Platform: Mobile
Application: Chrome
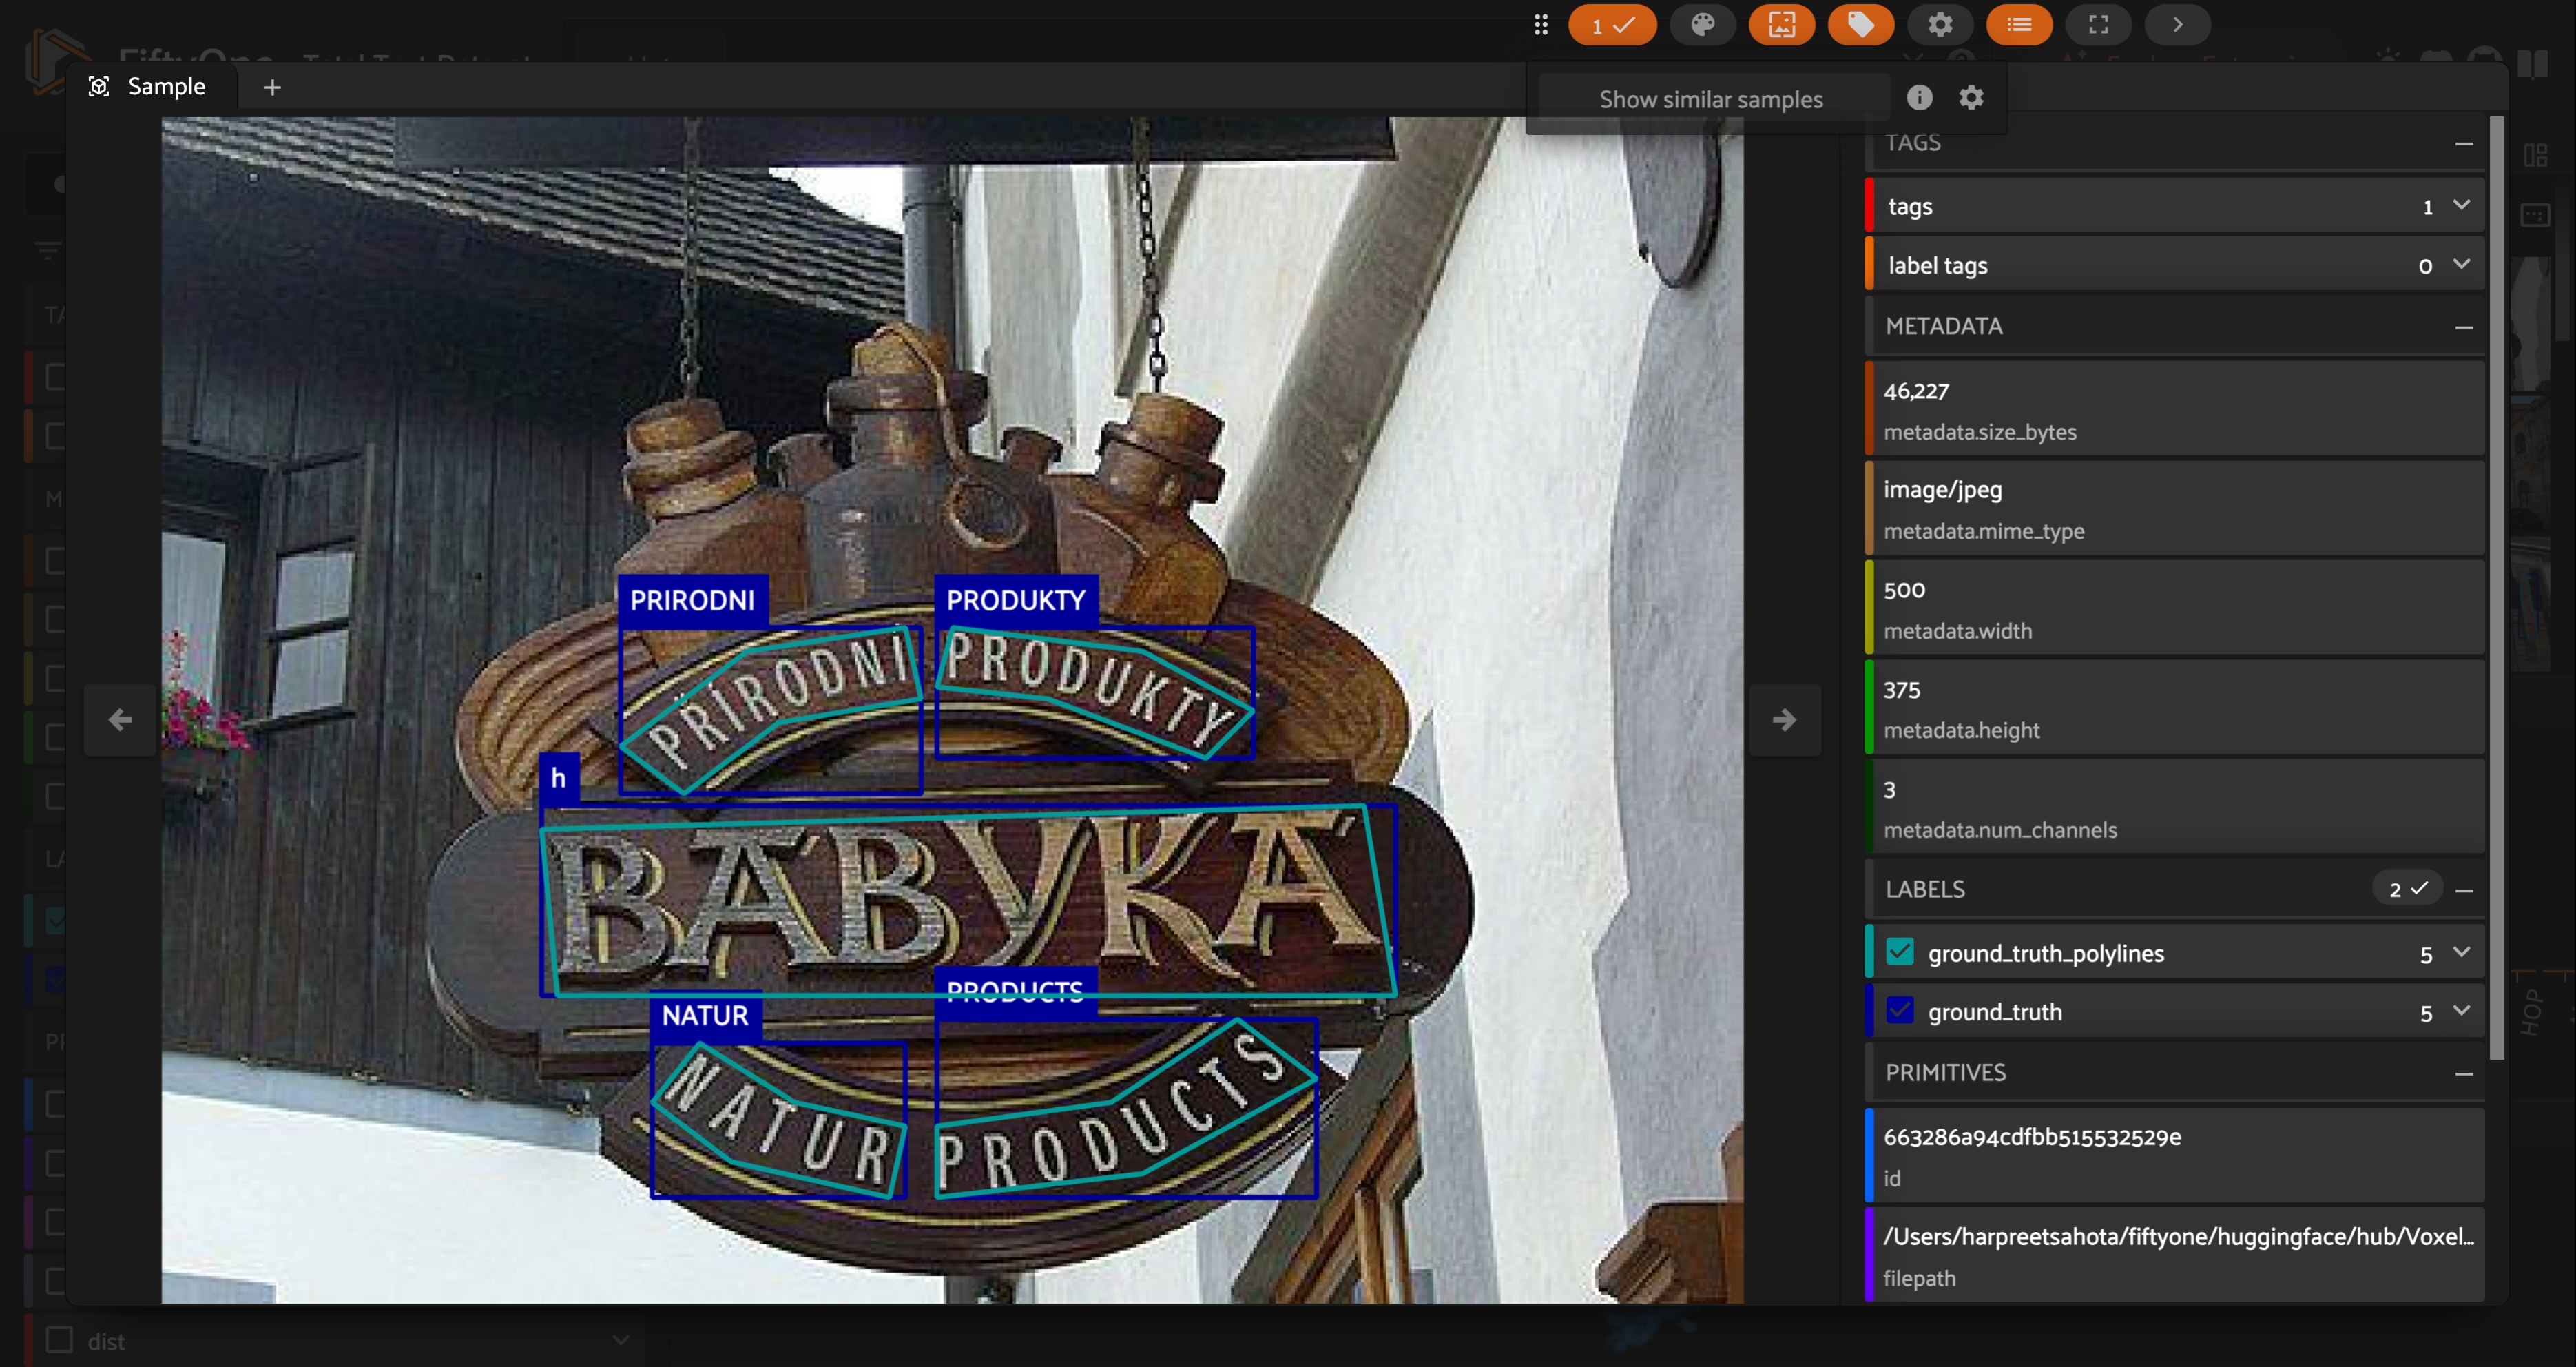
task_description: Clear the labels from being shown on this sample
action_type: click
element_info: Icon

task_description: Clear ground_truth_polylines from being shown on this sample
action_type: click
element_info: Checkbox

task_description: Clear the grouth_truth from being shown on this sample
action_type: click
element_info: Checkbox

task_description: Go to the previous sample
action_type: click
element_info: Icon

task_description: Go to the next sample
action_type: click
element_info: Icon

task_description: Open the similarity menu
action_type: click
element_info: Icon

task_description: Enter full screen mode
action_type: click
element_info: Icon

task_description: Hide the sidebar
action_type: click
element_info: Icon

task_description: Open advanced settings for sort by similarity
action_type: click
element_info: Icon
task_description: Show similar the samples that are similar to this sample
action_type: click
element_info: Button

task_description: What is the size in bytes of this sample?
action_type: hover
element_info: Text

task_description: What is the mime type of this sample?
action_type: hover
element_info: Text

task_description: What is the width of this sample?
action_type: hover
element_info: Text

task_description: What is the height of this sample?
action_type: hover
element_info: Text

task_description: How many labels for ground_truth_polylines does this sample have?
action_type: hover
element_info: Text